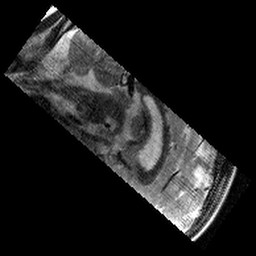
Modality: T2w
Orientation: sagittal
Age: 10
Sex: male
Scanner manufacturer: siemens
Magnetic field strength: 3 T
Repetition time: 9.23 s
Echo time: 0.067 s